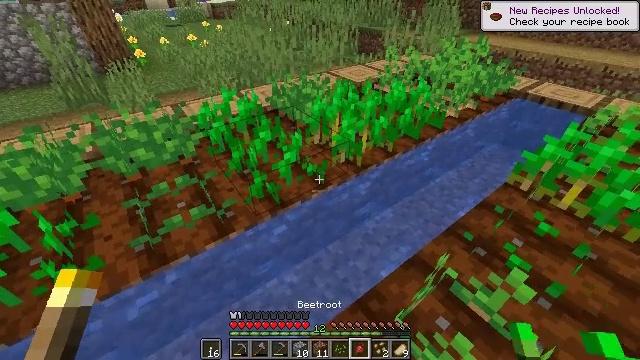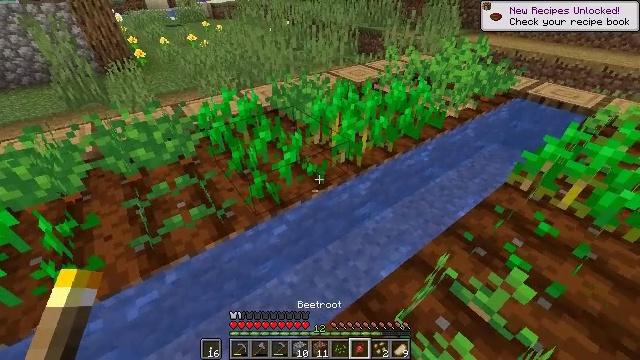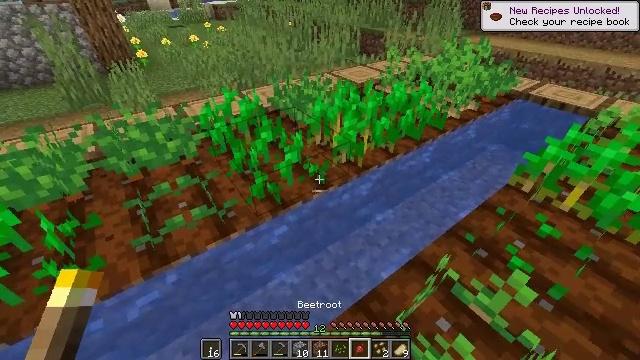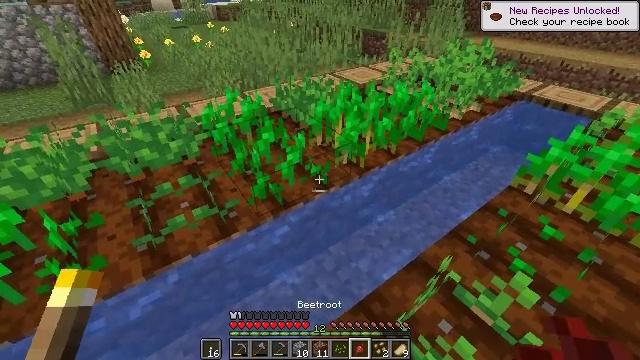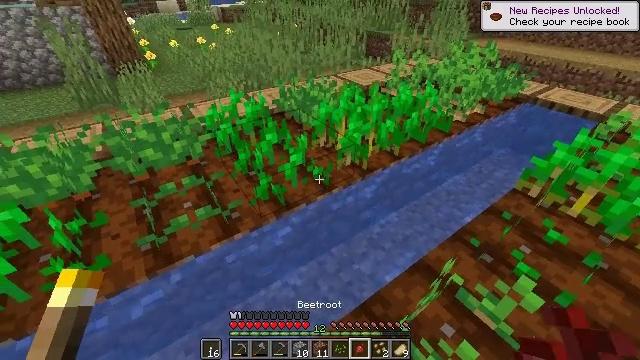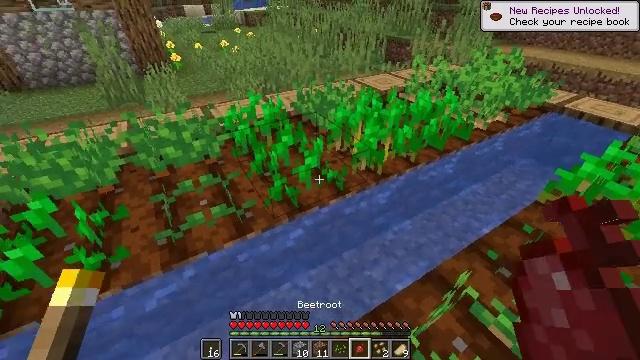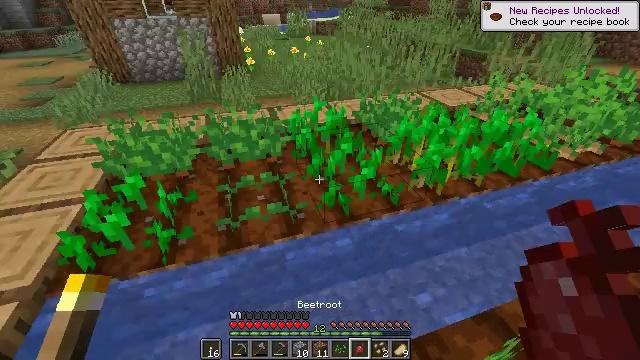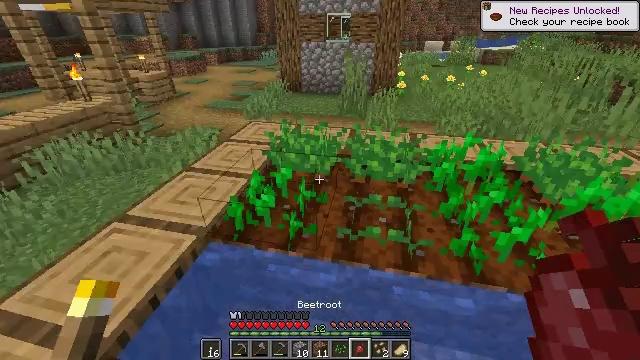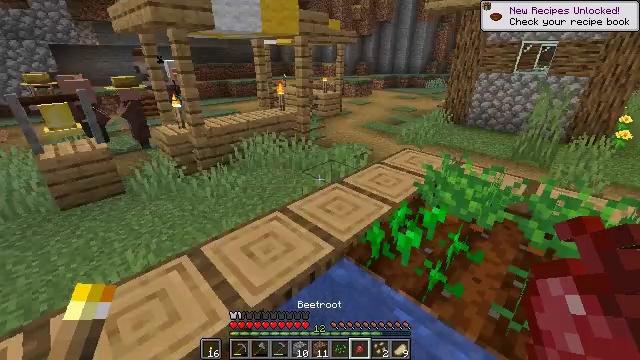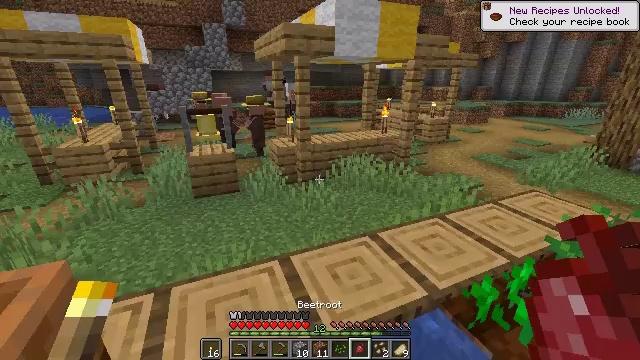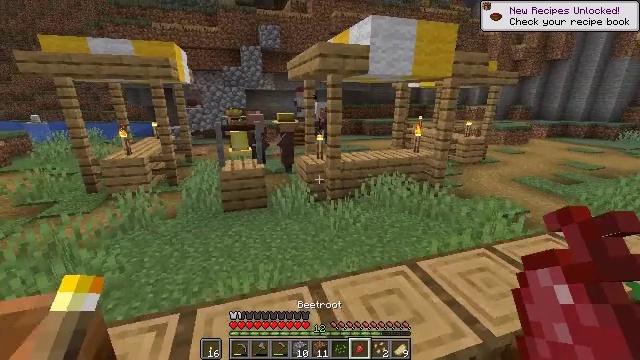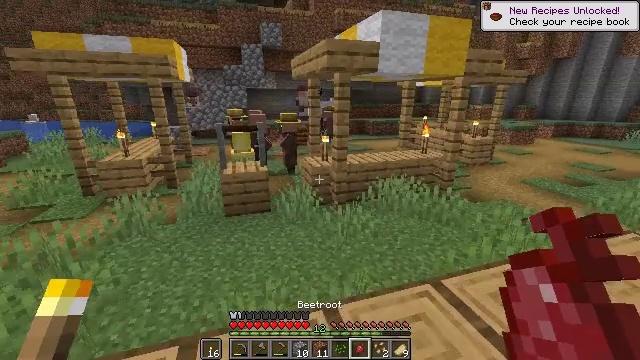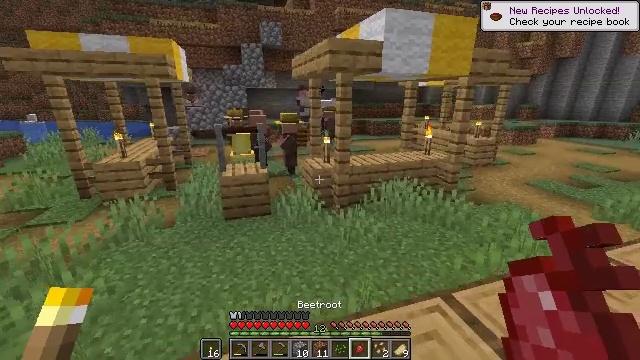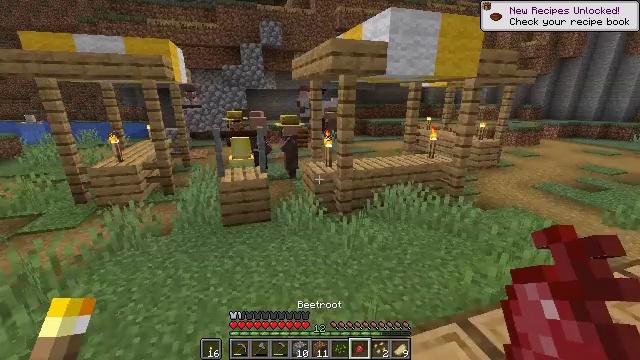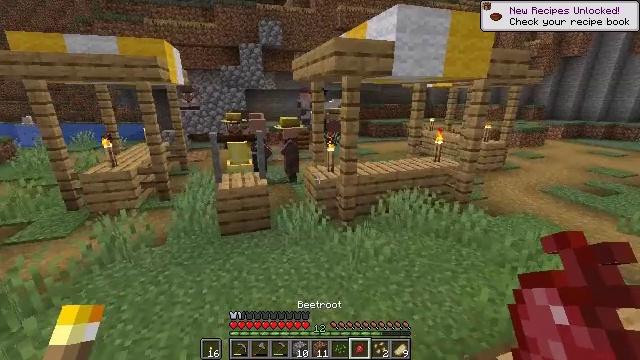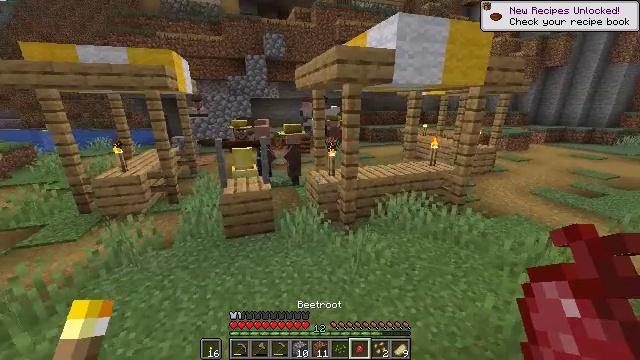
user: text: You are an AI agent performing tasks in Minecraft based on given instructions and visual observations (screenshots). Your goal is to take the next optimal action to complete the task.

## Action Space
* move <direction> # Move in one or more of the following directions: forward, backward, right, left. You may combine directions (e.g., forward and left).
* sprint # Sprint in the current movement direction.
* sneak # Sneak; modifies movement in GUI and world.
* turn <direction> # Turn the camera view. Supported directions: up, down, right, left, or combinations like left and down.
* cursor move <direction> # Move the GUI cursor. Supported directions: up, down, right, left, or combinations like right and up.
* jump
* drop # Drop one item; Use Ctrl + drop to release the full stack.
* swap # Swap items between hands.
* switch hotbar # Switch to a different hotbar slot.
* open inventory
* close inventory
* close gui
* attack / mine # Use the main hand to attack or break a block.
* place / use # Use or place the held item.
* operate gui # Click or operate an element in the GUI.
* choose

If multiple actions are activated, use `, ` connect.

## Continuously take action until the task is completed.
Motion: motion action
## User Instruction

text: Drop a beetroot.
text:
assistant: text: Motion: no_op
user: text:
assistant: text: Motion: no_op
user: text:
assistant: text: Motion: no_op
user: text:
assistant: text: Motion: no_op
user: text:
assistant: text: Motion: turn left
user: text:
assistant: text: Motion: move left, turn left and up
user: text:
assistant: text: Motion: move left, turn left and up
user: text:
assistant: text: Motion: move forward and move left, turn left and up
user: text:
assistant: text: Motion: move forward and move left, turn left and up
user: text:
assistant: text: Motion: move forward and move left, turn left and up
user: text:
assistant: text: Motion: move forward
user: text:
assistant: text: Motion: move forward
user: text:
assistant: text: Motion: move forward
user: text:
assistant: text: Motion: move forward, sprint
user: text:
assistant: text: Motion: move forward, sprint
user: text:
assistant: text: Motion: move forward, sprint
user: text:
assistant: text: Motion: move forward, sprint
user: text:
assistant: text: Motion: move forward, sprint
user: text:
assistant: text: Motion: move forward, sprint
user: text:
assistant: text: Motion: move forward, sprint, turn left
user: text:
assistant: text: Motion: move forward, sprint, turn left
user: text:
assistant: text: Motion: move forward, sprint, turn left
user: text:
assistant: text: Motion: move forward, sprint
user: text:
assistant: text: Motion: move forward, sprint
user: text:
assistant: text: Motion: move forward, turn left
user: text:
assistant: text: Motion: move forward, turn left
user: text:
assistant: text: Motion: move forward, turn left
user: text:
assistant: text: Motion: move forward
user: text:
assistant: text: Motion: move forward, turn left
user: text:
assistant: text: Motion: move forward, turn left